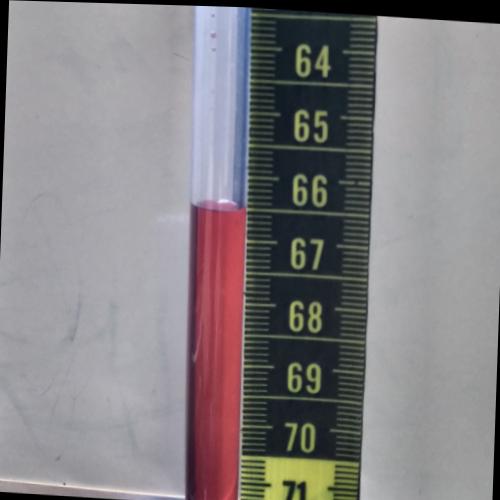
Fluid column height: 66.5 cm